Field crop: maize
Growth stage: 2
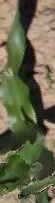
Species: maize